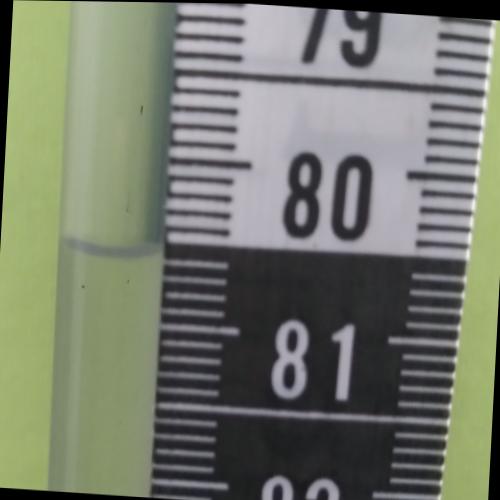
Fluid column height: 80.6 cm